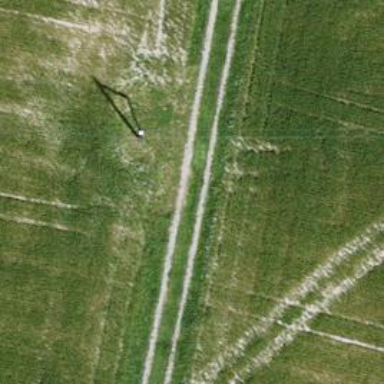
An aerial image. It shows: Cable for power transmission.